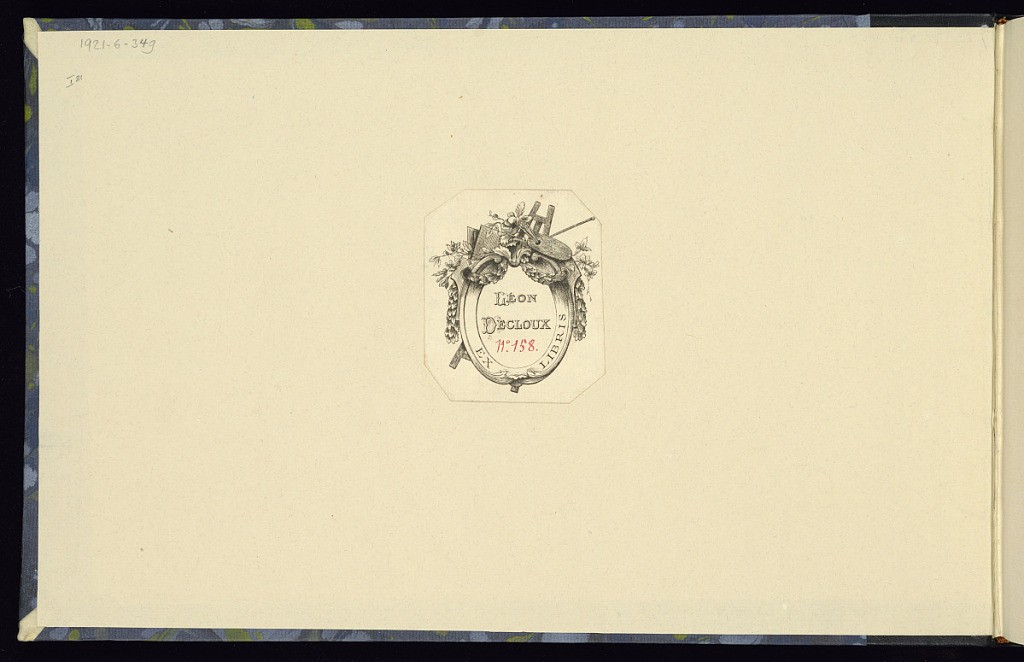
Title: Album Containing Prints of Children's Scenes
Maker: Jacques Bacheley, French, 1712 – 1781
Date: mid- 18th–late 18th century
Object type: Album
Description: Album containing 31 plates from six series of prints depicitng children in rococo frames and cartouches by Jacques Bacheley, after Gravelot.